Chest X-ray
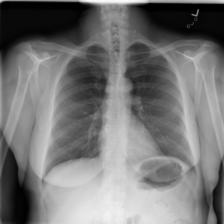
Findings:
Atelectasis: negative
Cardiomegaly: negative
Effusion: negative
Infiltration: negative
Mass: negative
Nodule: negative
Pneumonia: negative
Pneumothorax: negative
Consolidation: negative
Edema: negative
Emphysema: negative
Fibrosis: negative
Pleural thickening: negative
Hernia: negative